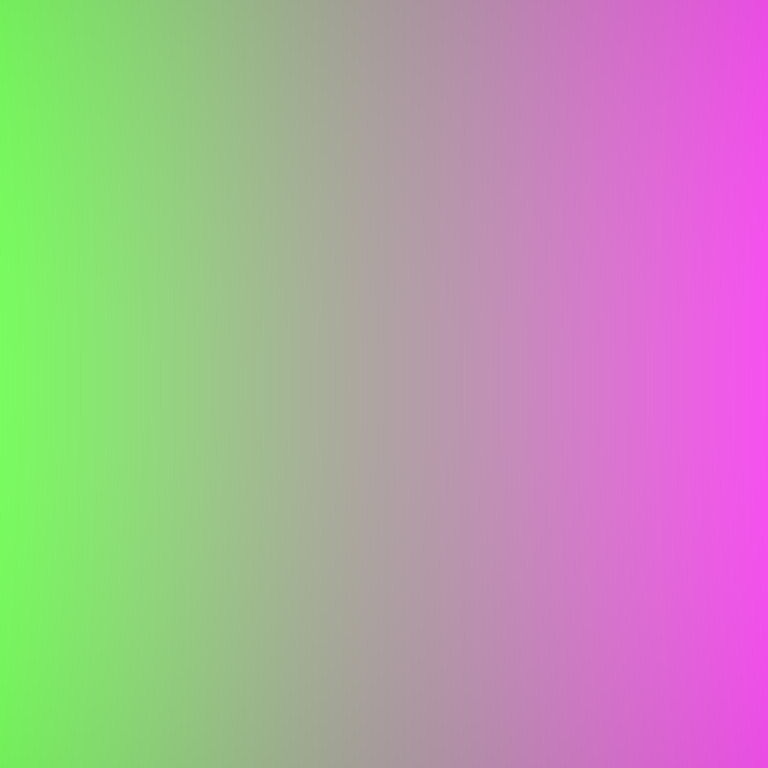
Abstract light effect, smooth gradient from vibrant green to soft pink, calm atmosphere, diffuse light, no room, no furniture, no objects.